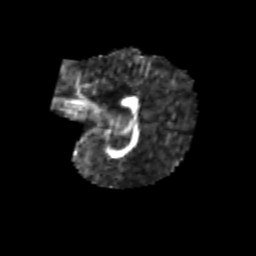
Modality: FA
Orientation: sagittal
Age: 6
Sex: female
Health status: healthy